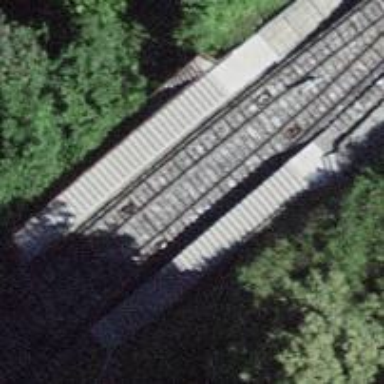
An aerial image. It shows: Funicular station at railway halt.